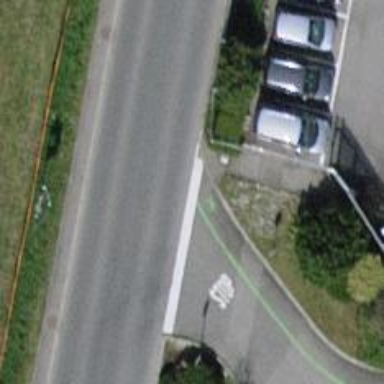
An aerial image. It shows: Public transport stop position.